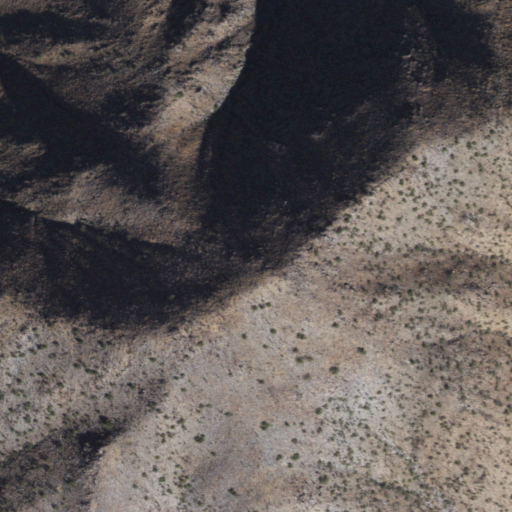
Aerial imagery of mountain in Arizona named Javelina Mountain containing only shrub